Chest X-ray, PA view. Patient: 35 years old, sex F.
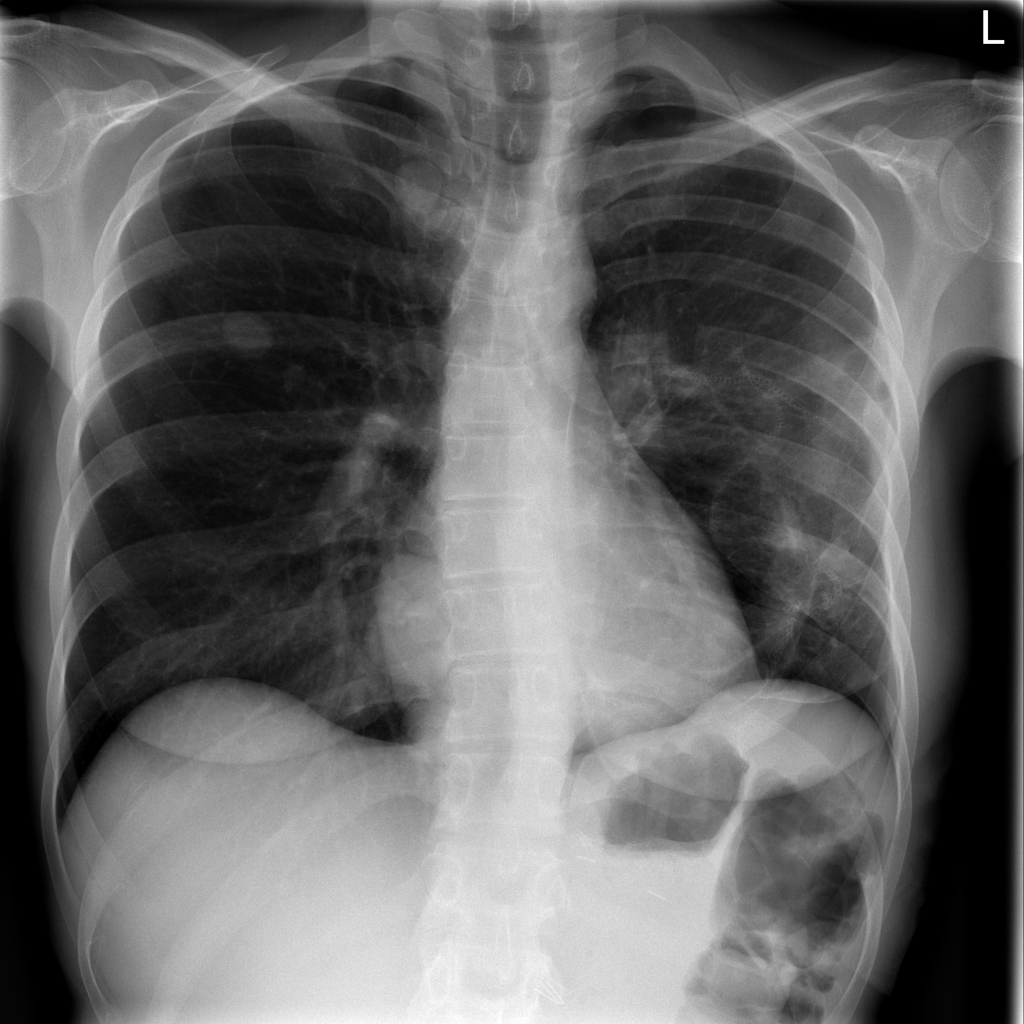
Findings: No Finding